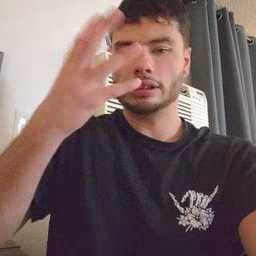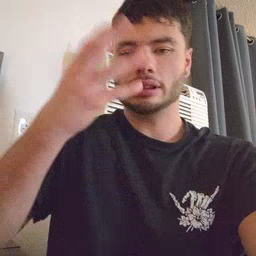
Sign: sleepy